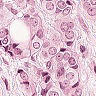
Metastatic tissue present: yes